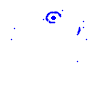
Particle: proton